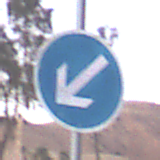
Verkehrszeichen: VorgeschriebeneVorbeifahrtLinks
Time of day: SunriseSunset
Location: Outdoor (Suburban)
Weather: PartlyCloudy
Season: NotSpecified
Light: Natural